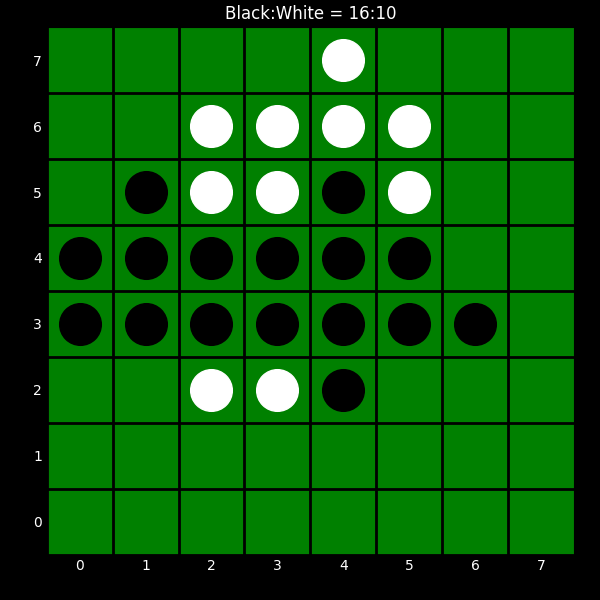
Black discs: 16
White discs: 10